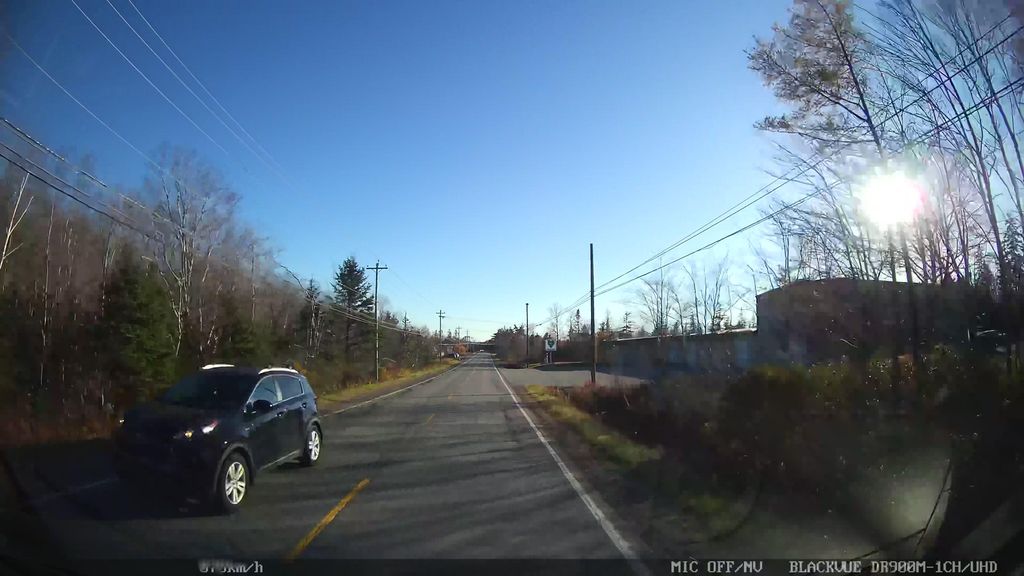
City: halifax